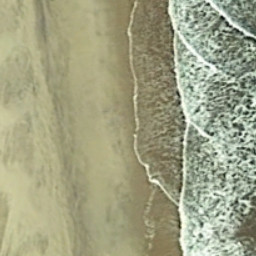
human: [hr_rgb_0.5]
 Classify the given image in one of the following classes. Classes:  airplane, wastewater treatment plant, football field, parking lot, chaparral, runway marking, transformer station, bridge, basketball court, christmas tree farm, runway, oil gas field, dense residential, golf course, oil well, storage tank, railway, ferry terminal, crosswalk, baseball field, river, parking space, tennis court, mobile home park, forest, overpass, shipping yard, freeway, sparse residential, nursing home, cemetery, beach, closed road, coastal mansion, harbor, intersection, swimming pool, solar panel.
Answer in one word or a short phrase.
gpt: beach